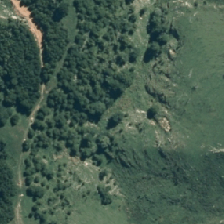
Land cover: deciduous_hardwood